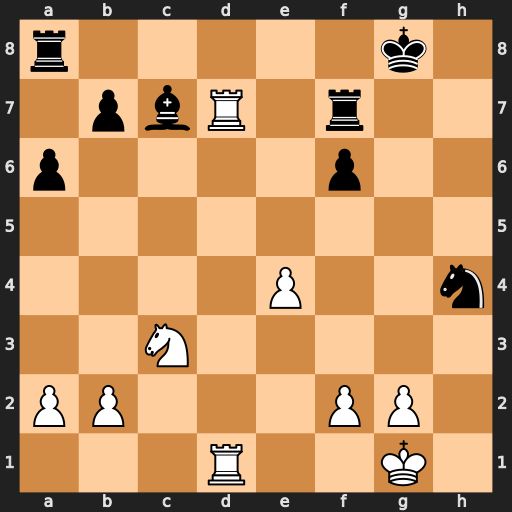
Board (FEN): r5k1/1pbR1r2/p4p2/8/4P2n/2N5/PP3PP1/3R2K1
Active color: w
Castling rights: -
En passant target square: -
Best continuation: Rxf7 Kxf7 Rd7+